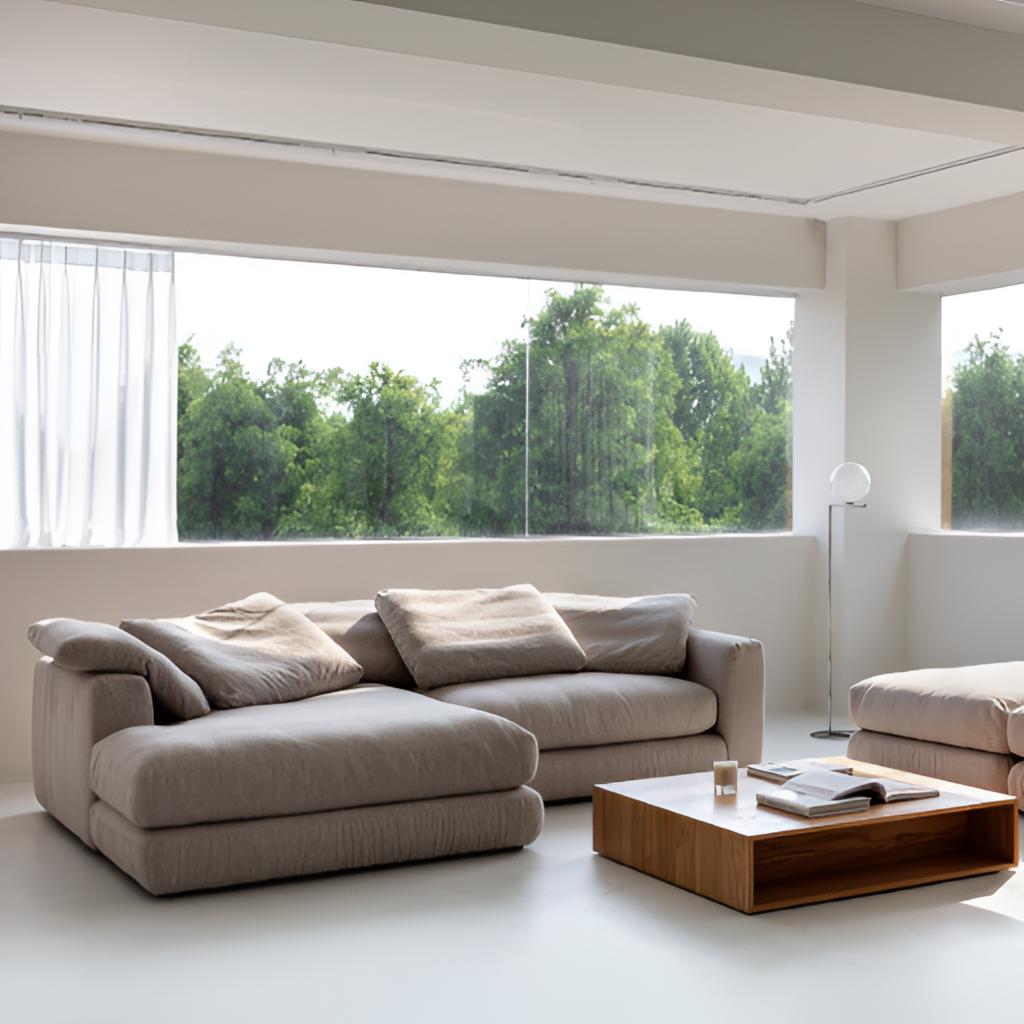
beige fabric sectional sofa, living room, wood flooring, with smooth pattern, paint wallpaper, with solid pattern, modern